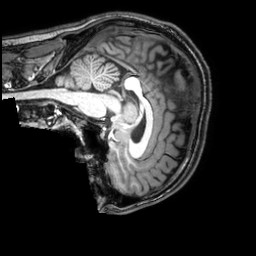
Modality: T1w
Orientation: sagittal
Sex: male
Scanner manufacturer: philips
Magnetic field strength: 3 T
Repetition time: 0.008145 s
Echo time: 0.00373 s